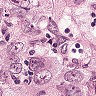
Metastatic tissue present: yes